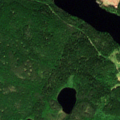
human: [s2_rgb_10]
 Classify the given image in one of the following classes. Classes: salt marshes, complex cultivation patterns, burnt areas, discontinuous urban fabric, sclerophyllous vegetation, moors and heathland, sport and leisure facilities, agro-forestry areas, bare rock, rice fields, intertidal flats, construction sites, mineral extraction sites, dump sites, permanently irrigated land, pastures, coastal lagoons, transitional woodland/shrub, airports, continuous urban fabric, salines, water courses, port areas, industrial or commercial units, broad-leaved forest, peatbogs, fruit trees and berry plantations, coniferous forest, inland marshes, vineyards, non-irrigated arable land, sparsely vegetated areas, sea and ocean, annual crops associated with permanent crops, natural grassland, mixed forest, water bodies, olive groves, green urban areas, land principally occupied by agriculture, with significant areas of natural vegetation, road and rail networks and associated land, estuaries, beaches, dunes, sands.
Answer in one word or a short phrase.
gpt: coniferous forest, mixed forest, water bodies